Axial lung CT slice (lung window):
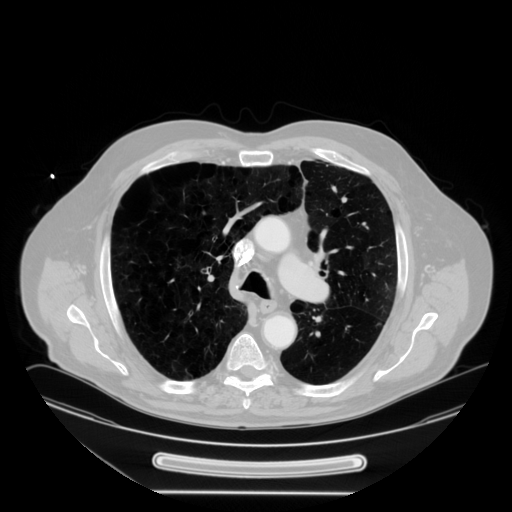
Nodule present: no